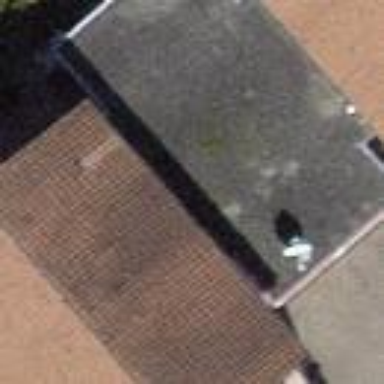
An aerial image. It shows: Garage.